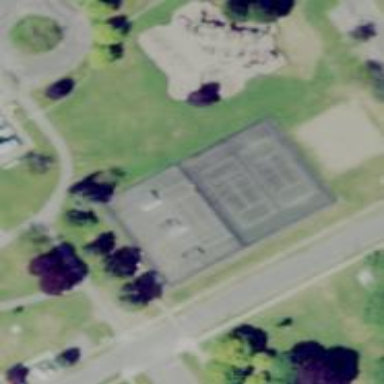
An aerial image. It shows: Tennis court on pitch.